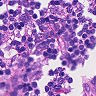
Metastatic tissue present: no